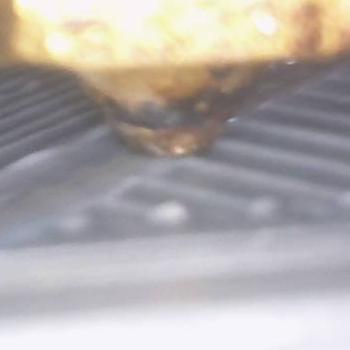
Flow rate: 56%